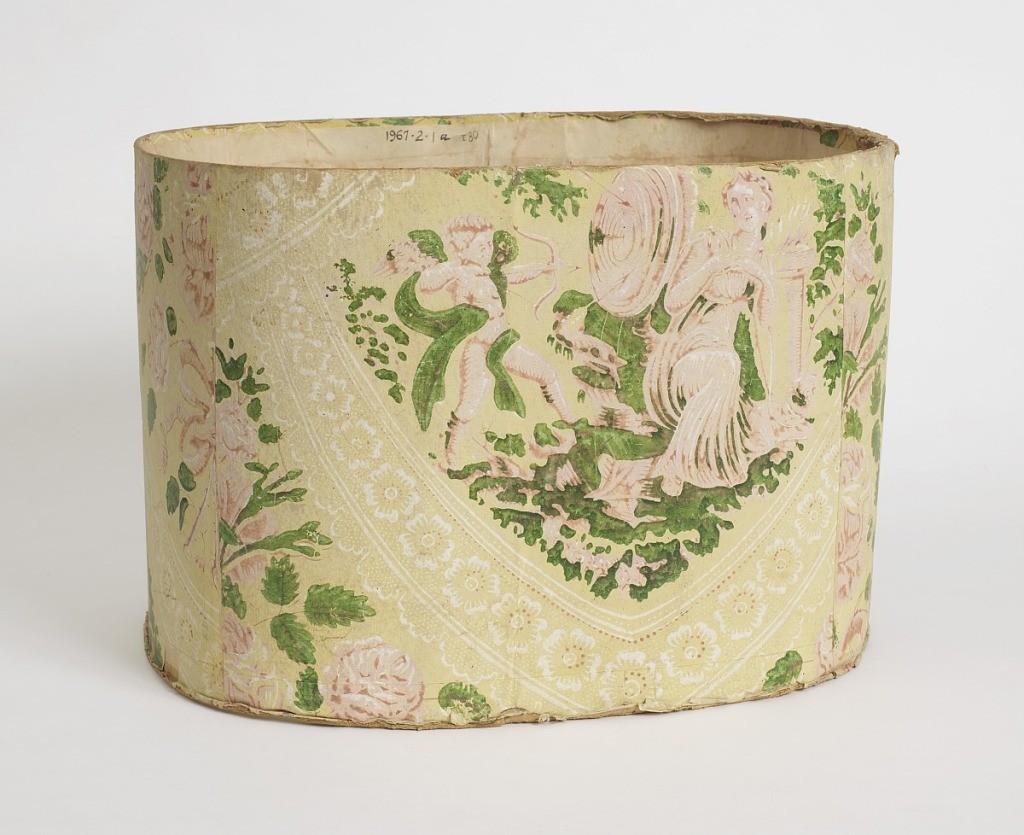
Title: Bandbox
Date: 1840–60
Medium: Block-printed paper, pasteboard support, newsprint
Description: Light, clean bright colors on yellow ground, enframed by white lace-like pattern, vignettes in pink and green depicting winged cupid shooting arrows at a bulls-eye target, behind which classically-draped maiden sits, watching; tree in background. This scene alternates with large bouquet of pink roses tied with pink ribbon. Rim fragments: Yellow background, white and deep pink lines and circles with green dots.